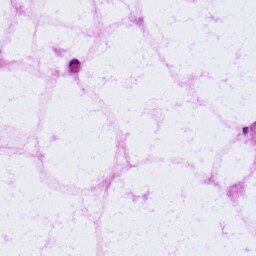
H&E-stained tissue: LymphNode